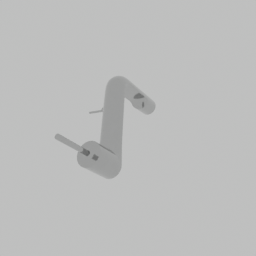
Label: appliances